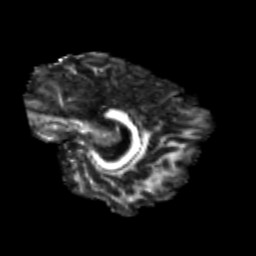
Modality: FA
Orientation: sagittal
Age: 22
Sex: male
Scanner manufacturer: siemens
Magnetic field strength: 3 T
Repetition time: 3.5 s
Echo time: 0.113 s